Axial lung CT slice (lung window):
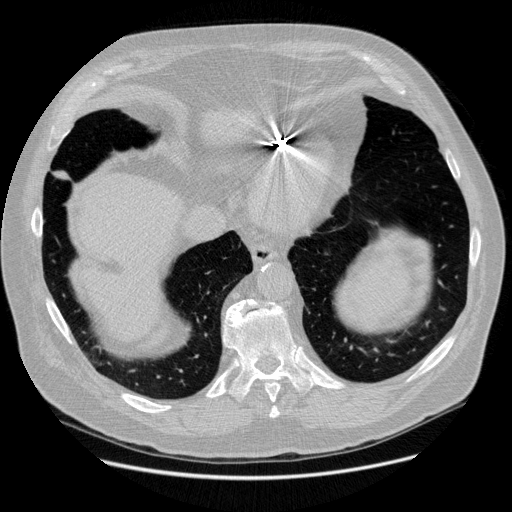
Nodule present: no